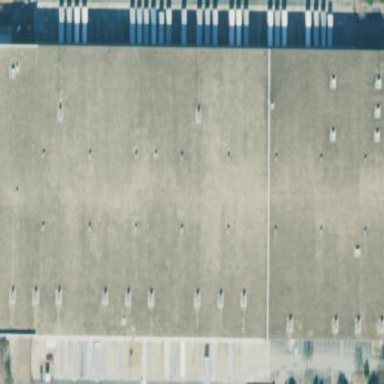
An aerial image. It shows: Warehouse.